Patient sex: M
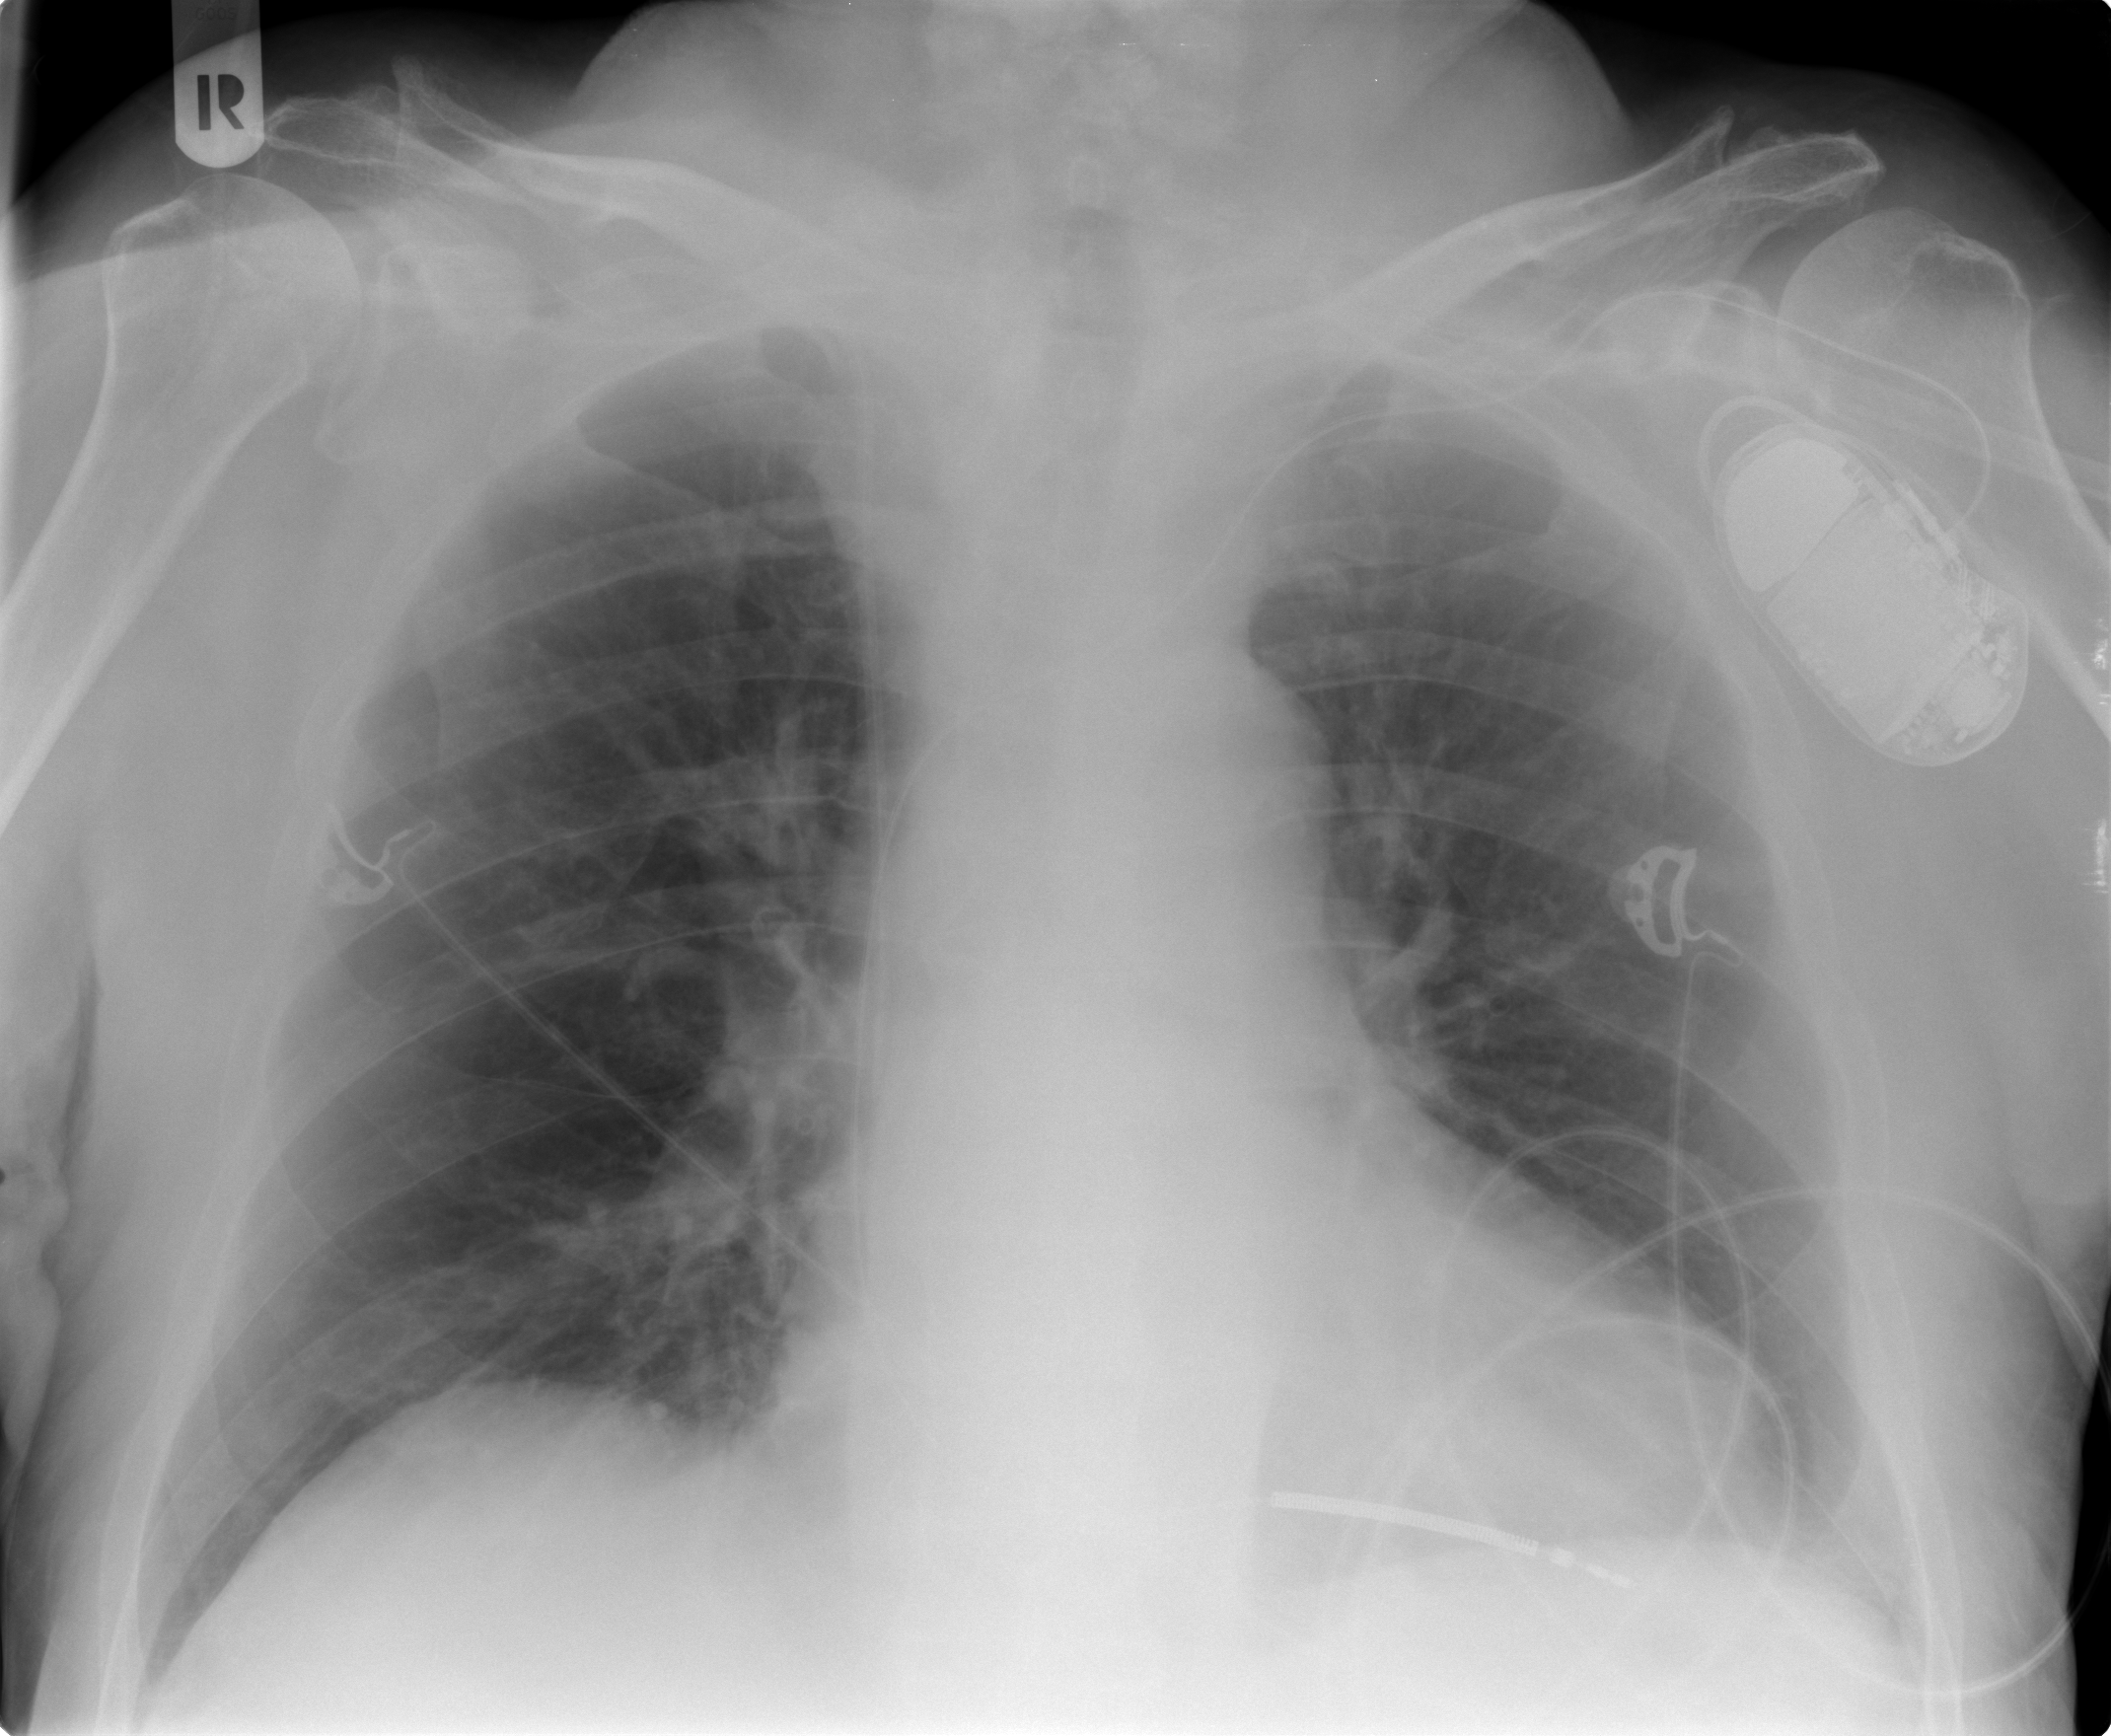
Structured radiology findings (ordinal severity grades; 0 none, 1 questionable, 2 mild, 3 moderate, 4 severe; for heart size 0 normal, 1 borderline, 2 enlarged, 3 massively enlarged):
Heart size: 2
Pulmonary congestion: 2
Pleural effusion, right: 0
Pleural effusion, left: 2
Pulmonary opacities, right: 1
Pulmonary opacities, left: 0
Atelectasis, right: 2
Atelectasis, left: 2